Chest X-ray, PA view. Patient: 55 years old, sex F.
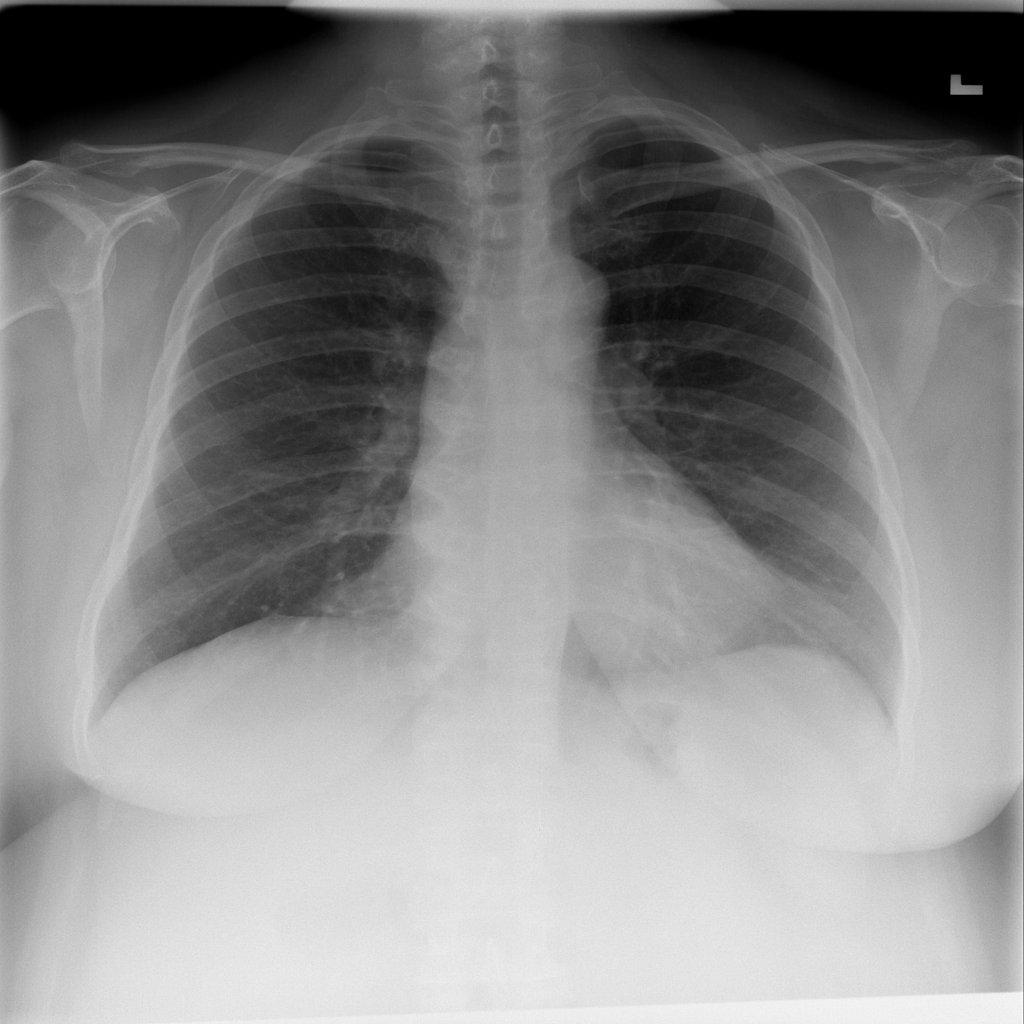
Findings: No Finding